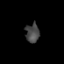
Tissue: prostate
Cell type: T cells
Senescence score: 0.3243
Nuclear area (px): 255
Mean DAPI intensity: 70.792